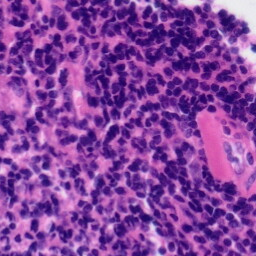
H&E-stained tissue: Tonsil